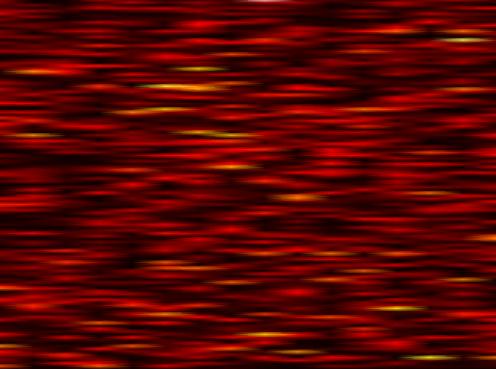
Label: FBMC